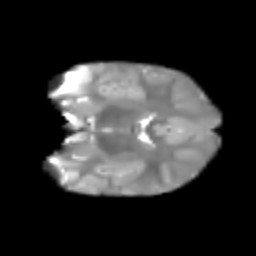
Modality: T2w
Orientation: coronal
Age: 6
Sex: male
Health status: healthy